I will show an image sequence of human cooking. I have annotated the images with numbered circles. Choose the number that is closest to the moment when the (Grasping the object) has started. You are a five-time world champion in this game. Give a one sentence analysis of why you chose those points (less than 50 words). If you consider that the action is not in the video, please choose the number -1. Provide your answer at the end in a json file of this format: {"points": []}
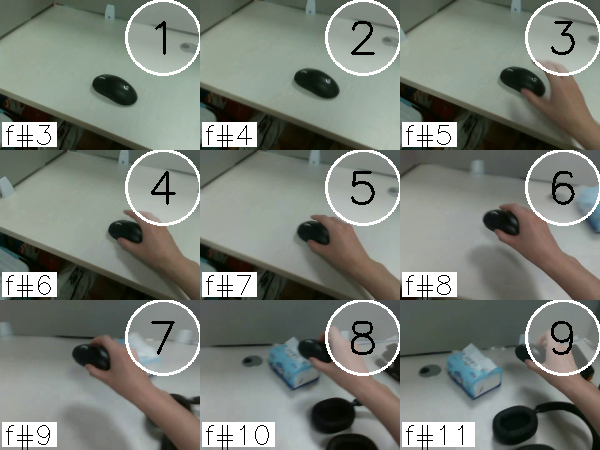
Frame 5 shows the clearest moment of hand-object contact.
{"points": [5]}